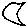
Label: moon